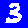
Digit: 3